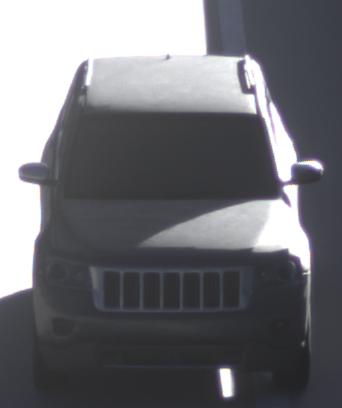
Make: Jeep
Model: Grand Cherokee
Detailed model: WK2
Model produced from: 2010
Model produced until: 2021
Doors: 5
Color: gray
Road condition: dry road
Daytime: morning or afternoon
Contrast: medium contrast